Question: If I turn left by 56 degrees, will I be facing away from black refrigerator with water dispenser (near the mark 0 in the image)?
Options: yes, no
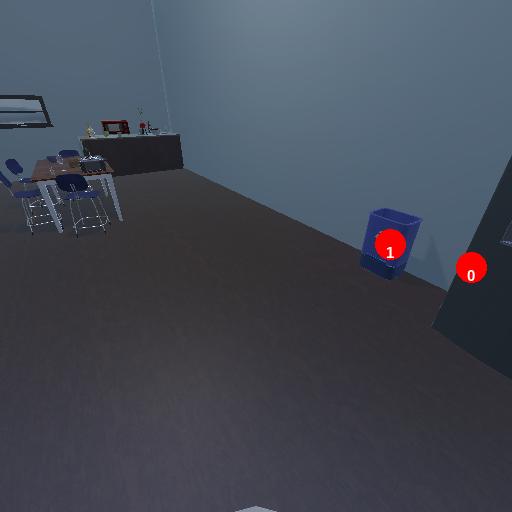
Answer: yes